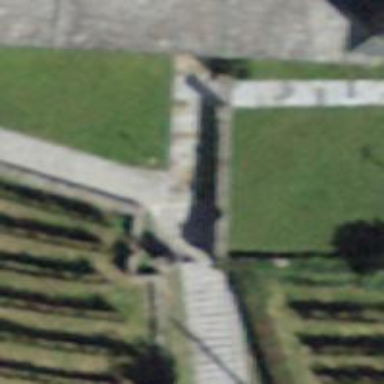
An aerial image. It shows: Set of steps on the road.